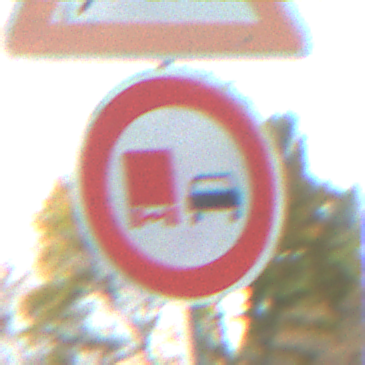
Verkehrszeichen: UeberholverbotKraftfahrzeuge
Zusatzzeichen oben: WildwechselLinks
Umgebung: Outdoor, Suburban
Tageszeit: MorningAfternoon
Wetter: PartlyCloudy
Licht: Natural
Jahreszeit: NotSpecified
Kontrast: HighContrast